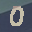
Label: 0